Question: So I'm creating a program that shows pictures from the internet in pictureboxes that I create on runtime. I create a picturebox for each picture and there are 6 pictureboxes on the screen at a time. But the problem is that as I scroll down more and more pictures are loaded causing the program to take a huge amount of memory. So I'm wondering how I could "de-load" the pictures that have already passed without disposing the pictures so I could go up again and see them without retreiving them again from the webserver (if this is even possible). This should decrease the memory consumption if I'm correct.
I added this picture to maybe help understand the issue.

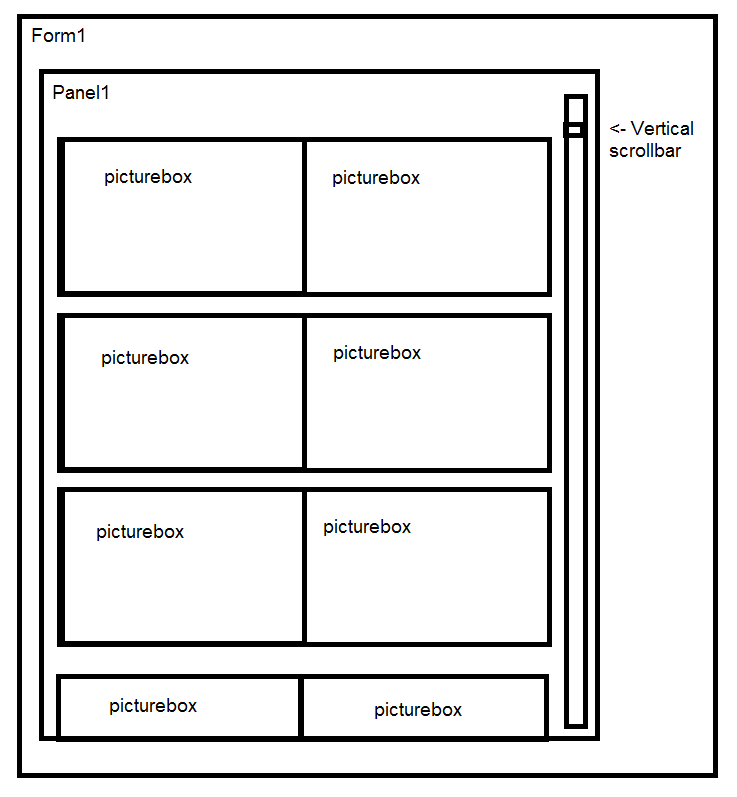
Answer: Save the pictures to the local disk and only load about 100 or so in memory based on where they are scrolled.
As the users scroll you can load the images off the local drive. If they scroll somewhere that hasn't been loaded in memory yet then show a loading sign while the picture loads from the local drive.
You will be loading/unloading in memory more often, but the max amount loaded will be less.